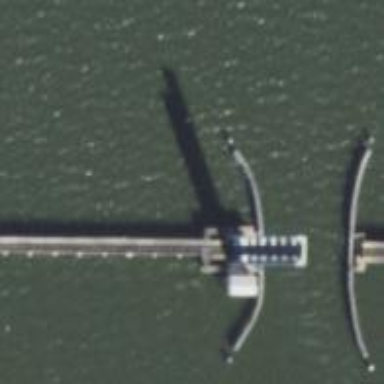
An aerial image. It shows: Movable bascule railway bridge over water.